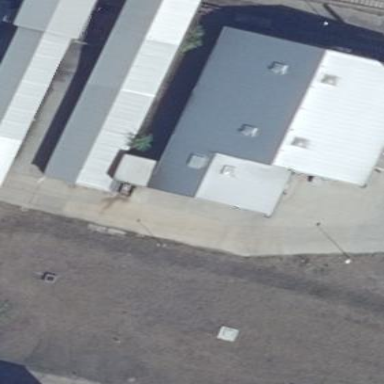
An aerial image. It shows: Part of building.